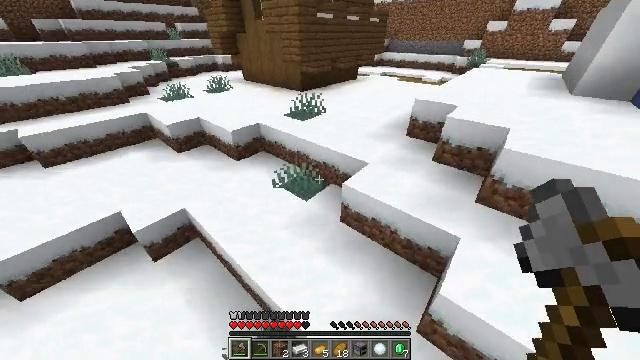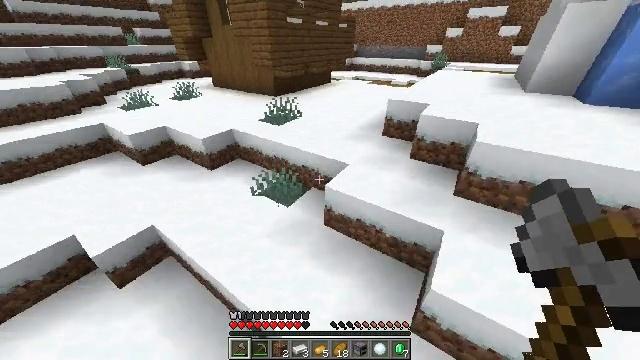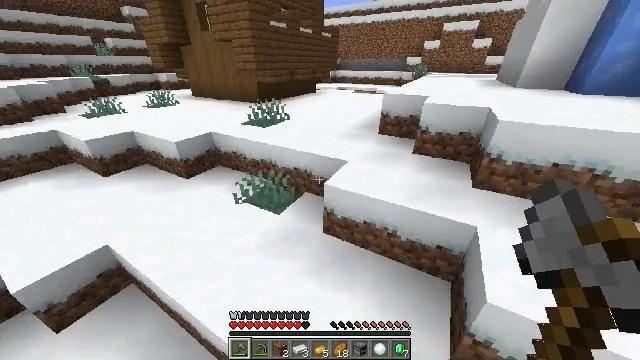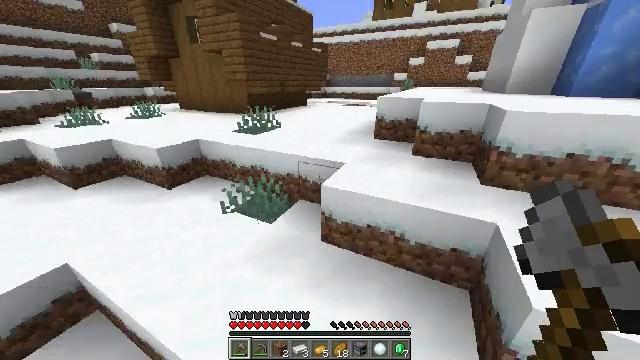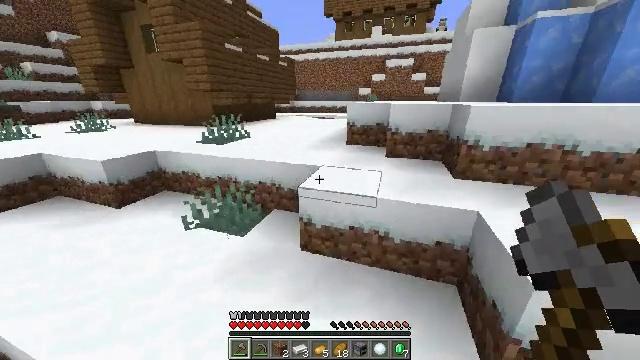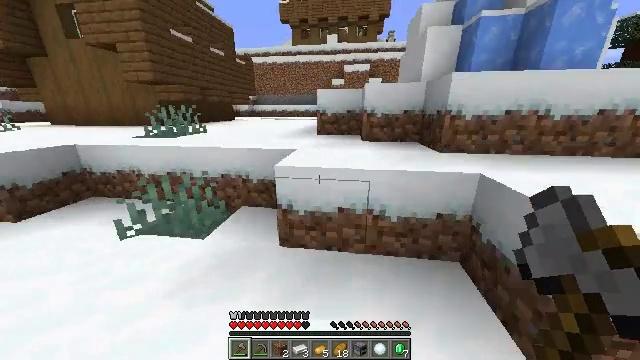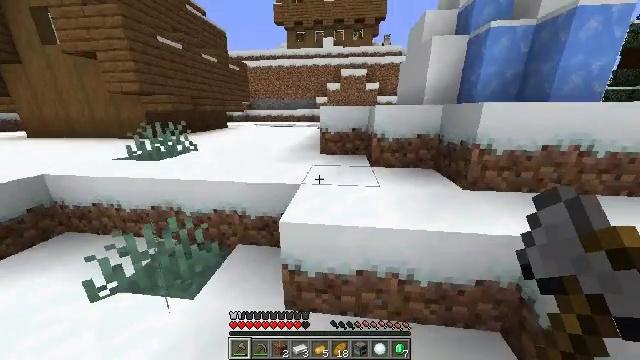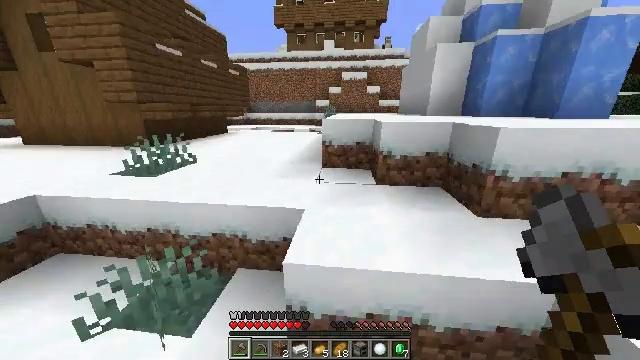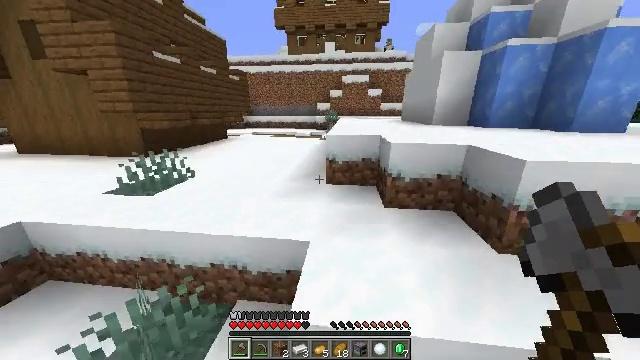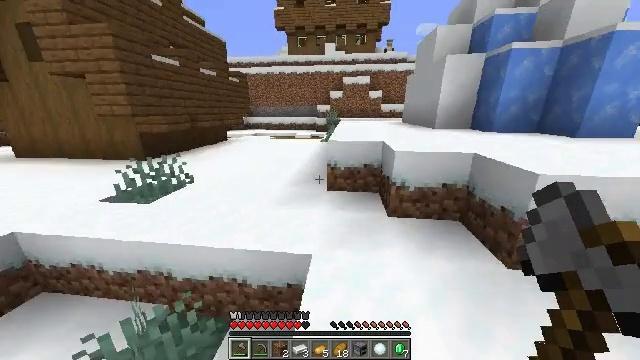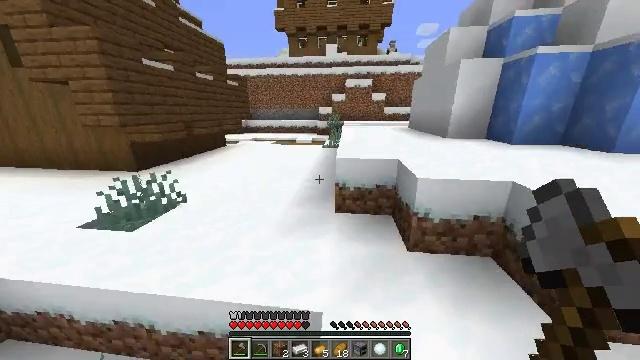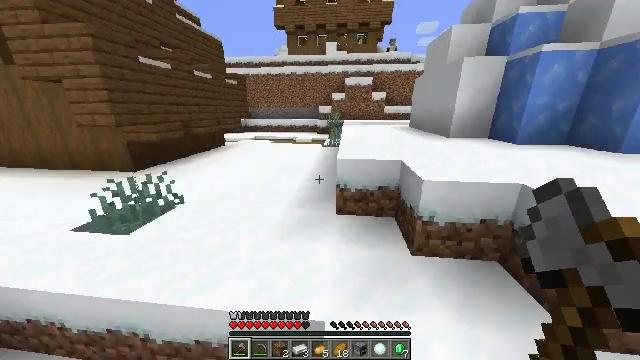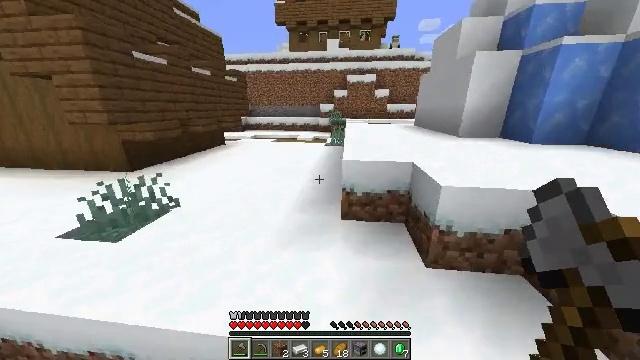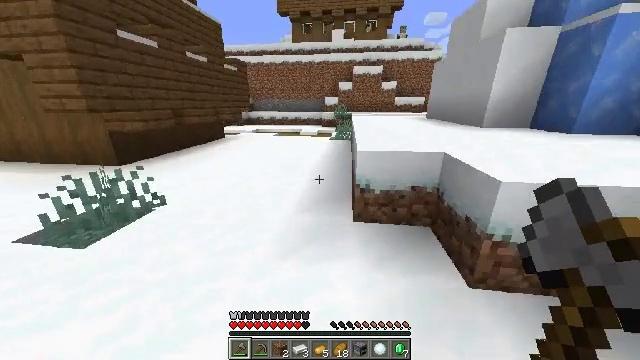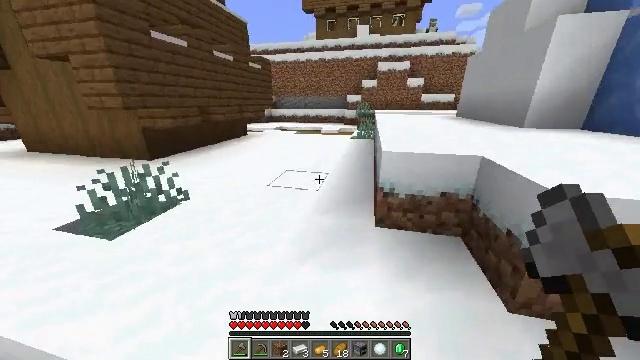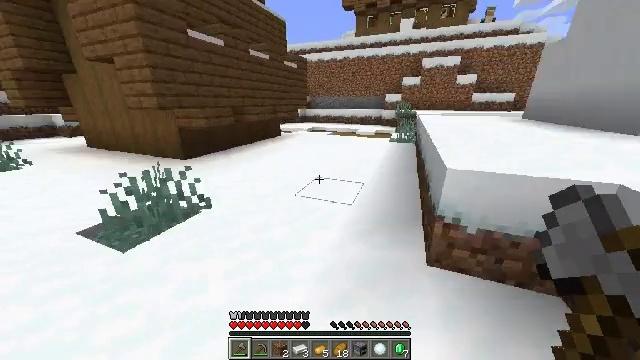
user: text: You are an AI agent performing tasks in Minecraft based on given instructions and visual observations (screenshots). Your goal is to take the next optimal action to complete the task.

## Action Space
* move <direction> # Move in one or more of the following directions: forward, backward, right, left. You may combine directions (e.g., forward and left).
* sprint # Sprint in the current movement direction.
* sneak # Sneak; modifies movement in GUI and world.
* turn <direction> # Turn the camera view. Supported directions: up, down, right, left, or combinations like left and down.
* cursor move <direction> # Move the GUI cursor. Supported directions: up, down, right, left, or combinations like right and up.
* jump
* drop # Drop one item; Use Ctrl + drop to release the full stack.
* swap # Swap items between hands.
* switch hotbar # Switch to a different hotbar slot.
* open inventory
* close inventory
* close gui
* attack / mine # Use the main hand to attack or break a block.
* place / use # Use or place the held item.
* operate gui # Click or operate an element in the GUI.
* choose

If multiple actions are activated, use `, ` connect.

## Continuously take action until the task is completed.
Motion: motion action
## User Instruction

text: Mine the stripped spruce wood.
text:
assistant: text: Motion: move forward, sprint, turn right and up, jump
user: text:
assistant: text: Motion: move forward, sprint, turn right and up, jump
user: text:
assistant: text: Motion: move forward, sprint, turn right and up, jump
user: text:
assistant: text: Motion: move forward, sprint, turn right and up, jump
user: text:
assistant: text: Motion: move forward, sprint, turn right and up, jump
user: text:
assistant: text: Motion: move forward, sprint, turn right, jump
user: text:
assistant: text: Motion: move forward, sprint, jump
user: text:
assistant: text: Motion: move forward, sprint, jump
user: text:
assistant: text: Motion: move forward, sprint, jump
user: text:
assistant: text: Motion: move forward, sprint, jump
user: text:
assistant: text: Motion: move forward, sprint, jump
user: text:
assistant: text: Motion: move forward, sprint, jump
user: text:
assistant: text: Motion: move forward, sprint, jump
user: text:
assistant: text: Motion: move forward, sprint, turn left, jump
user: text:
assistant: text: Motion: move forward, sprint, turn left, jump
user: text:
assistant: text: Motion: move forward, sprint, turn left, jump
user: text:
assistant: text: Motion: move forward, sprint, turn left, jump
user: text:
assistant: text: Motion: move forward, sprint, jump
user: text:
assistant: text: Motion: move forward, sprint, jump
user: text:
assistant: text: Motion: move forward, sprint, jump
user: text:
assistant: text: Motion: move forward, sprint, turn right and up, jump
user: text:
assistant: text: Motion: move forward, sprint, turn right and up, jump
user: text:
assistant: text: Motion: move forward, sprint, turn right and up, jump
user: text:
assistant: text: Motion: move forward, sprint, jump
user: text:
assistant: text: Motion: move forward, sprint, turn right and up, jump
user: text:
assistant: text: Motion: move forward, sprint, turn up, jump
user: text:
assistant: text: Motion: move forward, sprint, turn up, jump
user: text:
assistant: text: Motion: move forward, sprint, jump
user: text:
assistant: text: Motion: move forward, sprint, jump
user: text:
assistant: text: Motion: move forward, sprint, jump